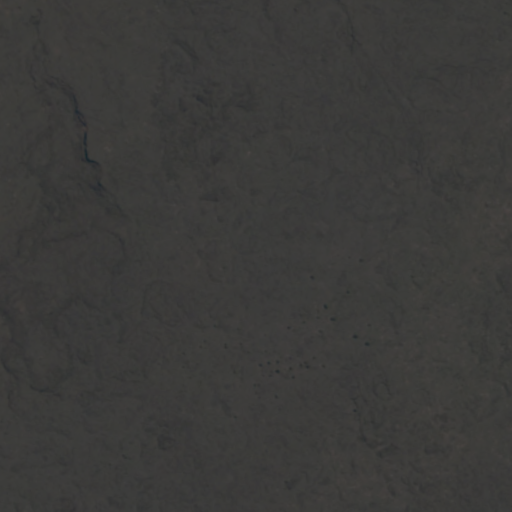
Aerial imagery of mountains in Hawaii named Kealaalea Hills containing only unknown